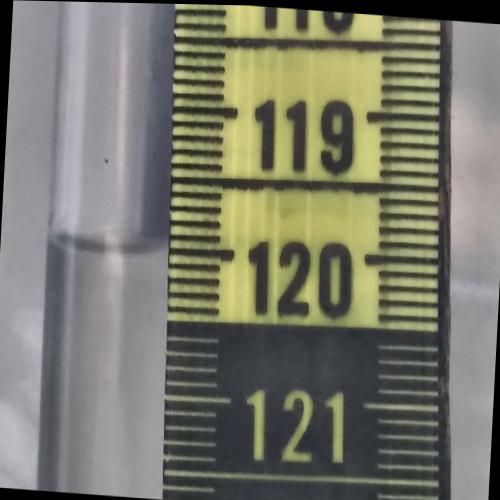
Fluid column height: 120.0 cm